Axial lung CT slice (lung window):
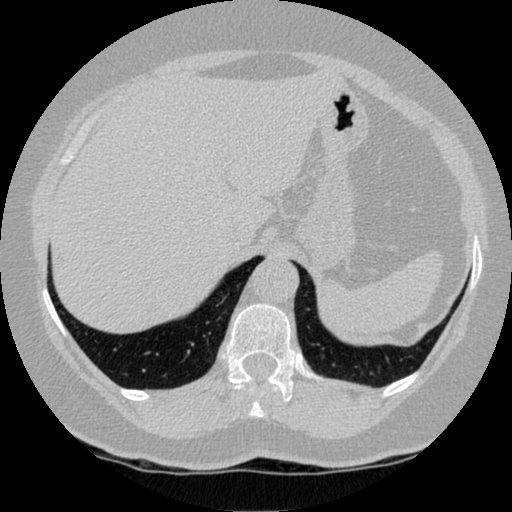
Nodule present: no